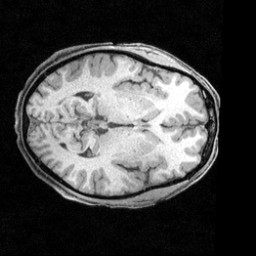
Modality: T1w
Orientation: axial
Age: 28
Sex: male
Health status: healthy